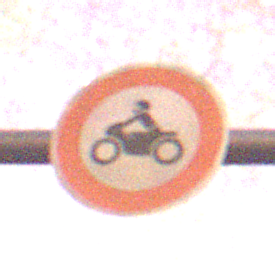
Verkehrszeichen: VerbotKraftraeder
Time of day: Night
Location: Outdoor (Nature)
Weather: Clear
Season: NotSpecified
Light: Natural